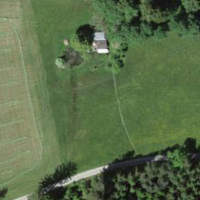
EUNIS habitat code: 44
Species observed at this site:
Filipendula ulmaria
Lysimachia vulgaris
Euonymus europaeus
Sambucus racemosa
Cornus sanguinea
Columba palumbus